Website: crate-barrel
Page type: receipt
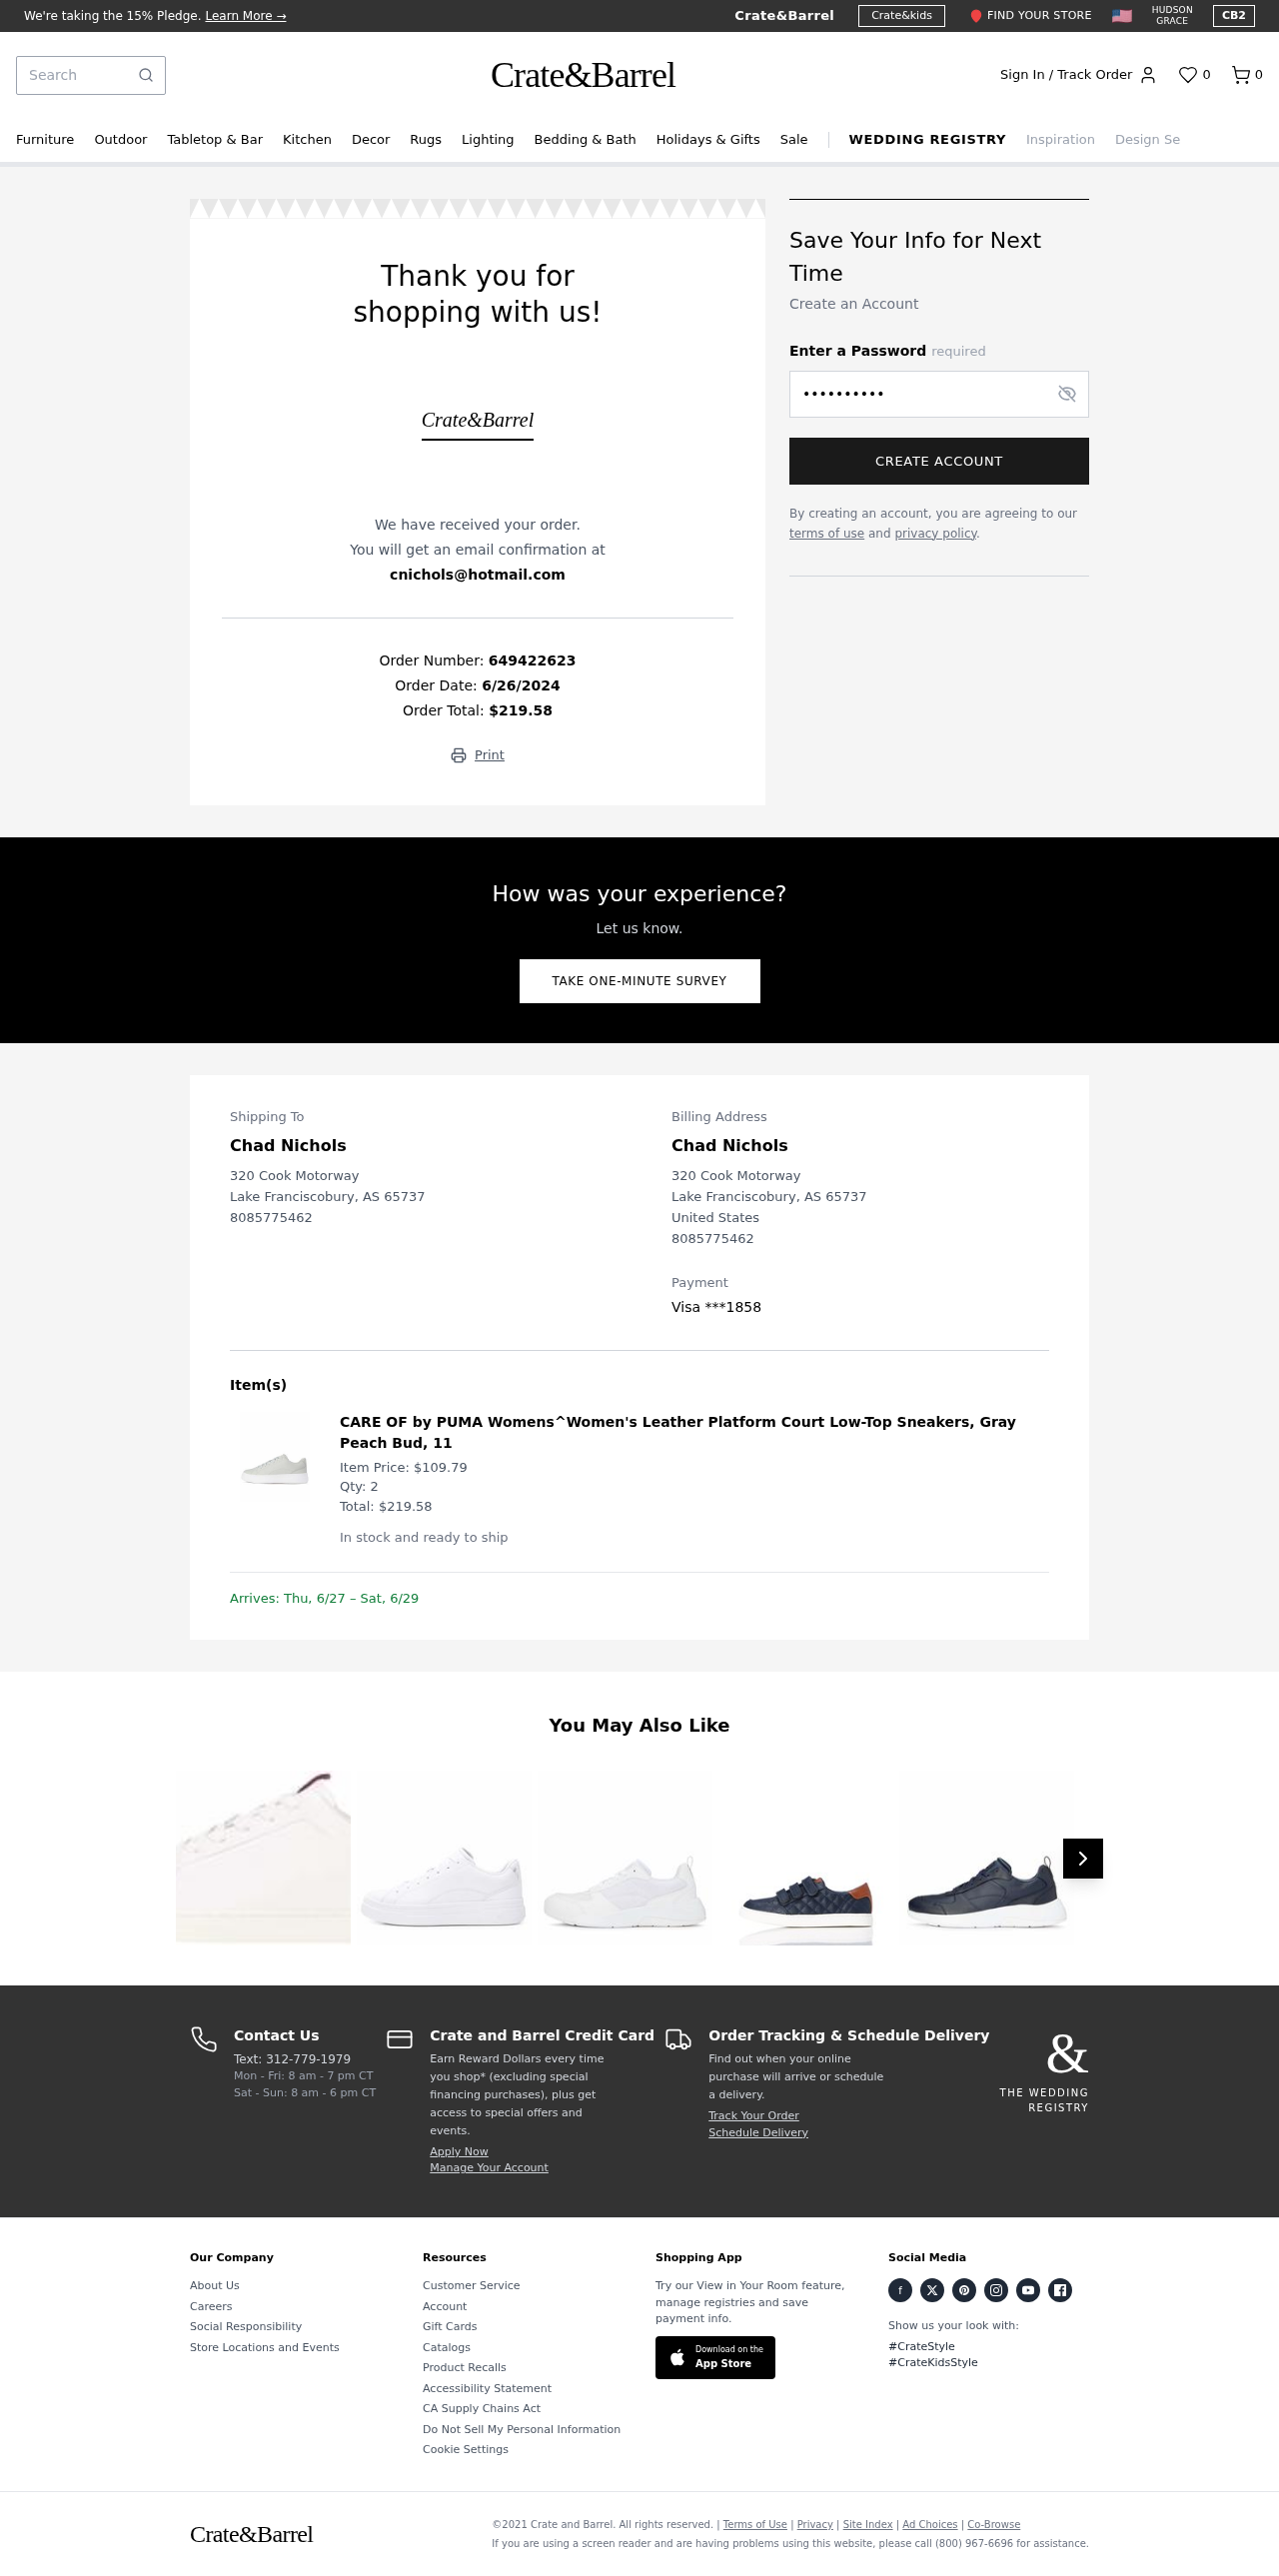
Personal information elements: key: PII_CARD_LAST4
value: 1858
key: PII_CARD_TYPE
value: Visa
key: PII_CITY
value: Lake Franciscobury
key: PII_COUNTRY
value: United States
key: PII_EMAIL
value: cnichols@hotmail.com
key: PII_FULLNAME
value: Chad Nichols
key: PII_PHONE
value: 8085775462
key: PII_POSTCODE
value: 65737
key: PII_STATE_ABBR
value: AS
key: PII_STREET
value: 320 Cook Motorway
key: PII_FULLNAME2
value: Chad Nichols
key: PII_STREET2
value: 320 Cook Motorway
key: PII_CITY2
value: Lake Franciscobury
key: PII_STATE_ABBR2
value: AS
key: PII_POSTCODE2
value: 65737
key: PII_PHONE2
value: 8085775462
Product elements: key: PRODUCT1_NAME
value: CARE OF by PUMA Womens^Women's Leather Platform Court Low-Top Sneakers, Gray Peach Bud, 11
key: PRODUCT1_PRICE
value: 109.79
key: PRODUCT1_QUANTITY
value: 2
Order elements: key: ORDER_NUM_ITEMS
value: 0
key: ORDER_ID
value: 649422623
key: ORDER_DATE
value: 6/26/2024
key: ORDER_TOTAL
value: $219.58
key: ORDER_ITEM_TOTAL
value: $219.58
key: ORDER_DELIVERY_DATE
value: Thu, 6/27 – Sat, 6/29
Search elements: key: HEADER_SEARCH
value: Search
Other elements: key: FAVORITES_COUNT
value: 0